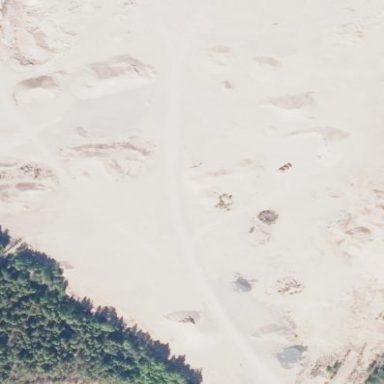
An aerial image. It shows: Quarry with gravel as the main resource.